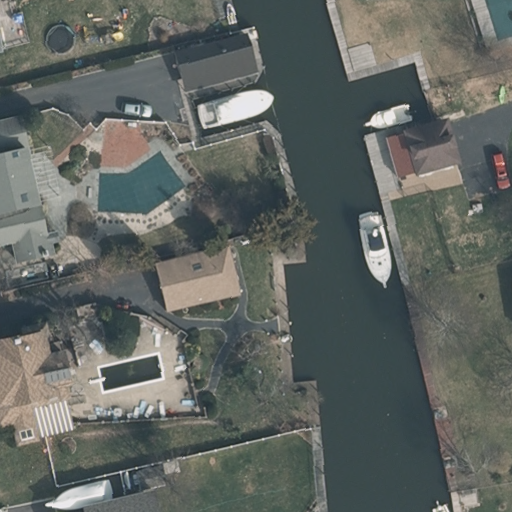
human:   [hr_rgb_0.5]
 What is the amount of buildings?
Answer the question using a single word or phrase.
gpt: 9

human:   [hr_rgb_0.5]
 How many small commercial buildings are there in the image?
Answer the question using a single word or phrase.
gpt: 0

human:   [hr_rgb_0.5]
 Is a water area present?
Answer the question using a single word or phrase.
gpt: yes

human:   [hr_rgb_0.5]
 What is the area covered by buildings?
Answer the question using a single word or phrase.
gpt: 964m2

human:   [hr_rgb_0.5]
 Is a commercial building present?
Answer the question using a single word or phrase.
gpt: no

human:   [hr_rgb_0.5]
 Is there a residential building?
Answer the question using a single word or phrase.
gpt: yes

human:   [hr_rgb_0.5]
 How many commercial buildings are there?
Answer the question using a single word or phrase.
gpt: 0

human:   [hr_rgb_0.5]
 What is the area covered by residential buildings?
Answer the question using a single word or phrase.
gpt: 799m2

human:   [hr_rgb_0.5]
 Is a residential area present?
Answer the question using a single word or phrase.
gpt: yes

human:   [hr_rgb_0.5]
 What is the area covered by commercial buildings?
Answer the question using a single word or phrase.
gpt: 0m2

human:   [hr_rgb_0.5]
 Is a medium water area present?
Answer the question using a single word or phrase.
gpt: no

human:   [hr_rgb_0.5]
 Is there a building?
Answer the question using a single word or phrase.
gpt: yes

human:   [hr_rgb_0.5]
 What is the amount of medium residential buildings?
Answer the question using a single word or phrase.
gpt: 4

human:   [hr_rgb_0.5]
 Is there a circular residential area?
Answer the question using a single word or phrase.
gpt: no

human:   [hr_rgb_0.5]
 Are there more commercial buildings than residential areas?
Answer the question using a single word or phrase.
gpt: no

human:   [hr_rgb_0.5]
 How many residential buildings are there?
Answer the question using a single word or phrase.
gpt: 5

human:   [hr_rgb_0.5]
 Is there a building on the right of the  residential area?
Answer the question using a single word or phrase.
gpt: no

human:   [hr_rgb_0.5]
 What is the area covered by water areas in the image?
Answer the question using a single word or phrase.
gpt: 1494m2

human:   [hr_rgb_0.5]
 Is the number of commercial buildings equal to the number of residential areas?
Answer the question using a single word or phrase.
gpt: no

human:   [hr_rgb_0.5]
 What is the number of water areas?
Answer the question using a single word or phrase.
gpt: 1

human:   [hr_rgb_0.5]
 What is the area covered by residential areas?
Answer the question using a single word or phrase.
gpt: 10595m2

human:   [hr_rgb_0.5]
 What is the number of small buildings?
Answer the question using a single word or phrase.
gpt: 4

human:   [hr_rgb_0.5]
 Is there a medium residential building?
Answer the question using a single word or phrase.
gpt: yes

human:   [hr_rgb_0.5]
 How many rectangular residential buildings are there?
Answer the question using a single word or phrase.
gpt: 3

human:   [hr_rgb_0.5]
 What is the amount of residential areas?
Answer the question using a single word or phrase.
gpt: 1

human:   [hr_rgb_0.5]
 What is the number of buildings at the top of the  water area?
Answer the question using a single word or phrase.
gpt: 4

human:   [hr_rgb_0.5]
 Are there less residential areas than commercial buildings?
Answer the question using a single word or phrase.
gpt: no

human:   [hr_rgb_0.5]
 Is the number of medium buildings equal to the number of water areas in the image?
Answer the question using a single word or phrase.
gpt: no

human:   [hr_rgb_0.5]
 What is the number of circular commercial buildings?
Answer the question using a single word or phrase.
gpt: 0

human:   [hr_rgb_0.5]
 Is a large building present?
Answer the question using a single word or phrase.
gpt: no

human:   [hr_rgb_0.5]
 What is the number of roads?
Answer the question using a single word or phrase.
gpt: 0

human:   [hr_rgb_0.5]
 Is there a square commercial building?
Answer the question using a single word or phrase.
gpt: no

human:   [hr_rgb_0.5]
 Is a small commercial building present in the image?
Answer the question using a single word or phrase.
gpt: no

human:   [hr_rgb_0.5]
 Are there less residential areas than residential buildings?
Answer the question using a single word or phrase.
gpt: yes

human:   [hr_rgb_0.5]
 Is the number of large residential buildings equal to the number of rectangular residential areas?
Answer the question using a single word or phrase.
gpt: no

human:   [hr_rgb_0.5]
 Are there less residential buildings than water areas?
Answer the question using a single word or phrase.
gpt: no

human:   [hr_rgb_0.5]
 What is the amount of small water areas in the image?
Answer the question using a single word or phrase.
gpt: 0

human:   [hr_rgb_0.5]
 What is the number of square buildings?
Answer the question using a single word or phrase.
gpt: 1

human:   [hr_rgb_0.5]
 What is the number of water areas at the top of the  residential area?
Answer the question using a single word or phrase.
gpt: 1

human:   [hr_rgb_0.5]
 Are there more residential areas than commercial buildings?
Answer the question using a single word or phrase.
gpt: yes

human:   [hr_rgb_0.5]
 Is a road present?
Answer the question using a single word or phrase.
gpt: no

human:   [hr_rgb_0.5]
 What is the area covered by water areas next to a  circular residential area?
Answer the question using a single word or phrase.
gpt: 0m2

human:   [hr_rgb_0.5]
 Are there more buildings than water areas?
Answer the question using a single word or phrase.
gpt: yes

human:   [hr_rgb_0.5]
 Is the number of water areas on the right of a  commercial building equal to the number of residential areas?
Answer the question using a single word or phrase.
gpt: no

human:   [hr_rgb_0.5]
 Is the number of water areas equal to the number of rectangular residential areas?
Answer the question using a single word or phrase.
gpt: yes

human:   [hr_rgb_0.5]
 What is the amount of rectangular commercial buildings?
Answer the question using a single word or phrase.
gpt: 0

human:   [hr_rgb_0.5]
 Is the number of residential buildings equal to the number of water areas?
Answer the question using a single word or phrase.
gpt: no

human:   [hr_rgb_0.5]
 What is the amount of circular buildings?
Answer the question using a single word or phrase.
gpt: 1

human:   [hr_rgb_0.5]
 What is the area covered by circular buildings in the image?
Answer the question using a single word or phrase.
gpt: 27m2

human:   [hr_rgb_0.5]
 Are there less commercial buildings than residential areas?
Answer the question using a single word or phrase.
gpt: yes

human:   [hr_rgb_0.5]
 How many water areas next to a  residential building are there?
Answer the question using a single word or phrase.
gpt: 1

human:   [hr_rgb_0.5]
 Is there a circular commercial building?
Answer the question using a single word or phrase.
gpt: no

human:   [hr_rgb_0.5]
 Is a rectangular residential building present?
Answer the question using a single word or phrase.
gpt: yes

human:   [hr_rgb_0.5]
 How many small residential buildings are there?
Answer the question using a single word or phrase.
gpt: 1

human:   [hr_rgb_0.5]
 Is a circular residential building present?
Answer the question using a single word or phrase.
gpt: no

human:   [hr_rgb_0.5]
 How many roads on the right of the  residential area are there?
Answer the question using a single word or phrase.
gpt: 0

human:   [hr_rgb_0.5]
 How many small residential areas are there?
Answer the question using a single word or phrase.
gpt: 0

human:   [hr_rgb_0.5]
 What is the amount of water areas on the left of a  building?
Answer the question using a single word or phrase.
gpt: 1

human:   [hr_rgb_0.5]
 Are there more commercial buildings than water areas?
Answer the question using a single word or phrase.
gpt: no

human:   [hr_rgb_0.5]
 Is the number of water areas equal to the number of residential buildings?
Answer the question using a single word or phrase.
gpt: no

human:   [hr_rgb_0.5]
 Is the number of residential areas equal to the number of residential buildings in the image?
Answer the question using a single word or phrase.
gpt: no

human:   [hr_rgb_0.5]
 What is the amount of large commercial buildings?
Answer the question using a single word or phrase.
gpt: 0

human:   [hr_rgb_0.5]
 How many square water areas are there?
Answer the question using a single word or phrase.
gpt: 0

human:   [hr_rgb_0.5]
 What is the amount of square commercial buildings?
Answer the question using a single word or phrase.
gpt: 0